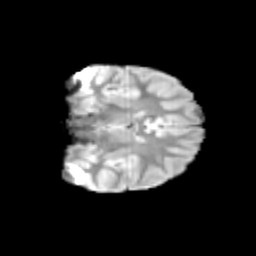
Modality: T2w
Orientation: coronal
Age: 9
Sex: female
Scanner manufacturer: siemens
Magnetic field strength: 3 T
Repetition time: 3.8 s
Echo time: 0.07 s